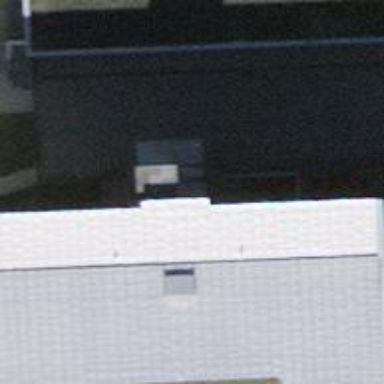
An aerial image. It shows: Flat-roofed apartment building with ghostwhite exterior and roof in gainsboro color.